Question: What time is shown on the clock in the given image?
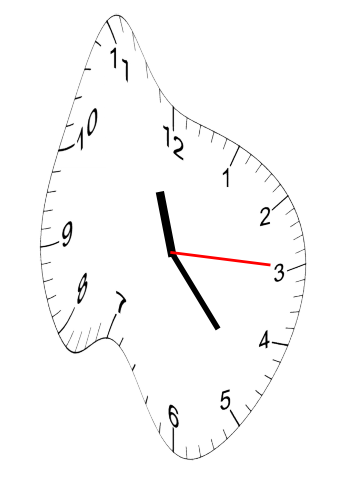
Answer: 11:23:15